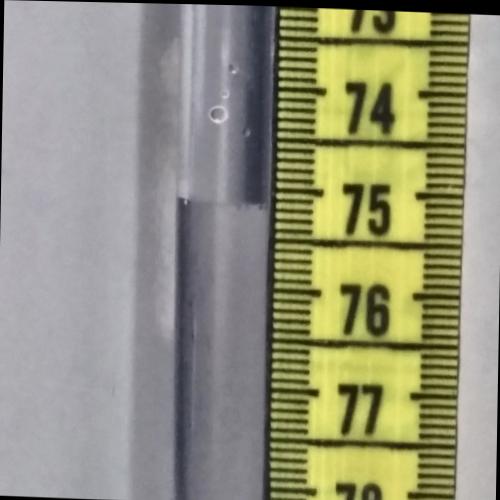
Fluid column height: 75.1 cm